Question: I wasn't able to "autowire" inside a class that extends Spring security class (org.springframework.security.web.authentication.SimpleUrlAuthenticationSuccessHandler).
I made it working by adding, in security-config.xml, the following code, already written inside the xml spring configuration file: '<context:annotation-config />', '<context:component-scan base-package="packagename...."/>' and the beans that I autowired.
I have two questions:
1. Why have I to write twice that code (both inside the xml spring configuration file and security-config.xml)
2. Is there a way to tell security-config.xml to "look" for the code written inside the xml spring configuration file? This way I shouldn't write the code twice.
Thank you

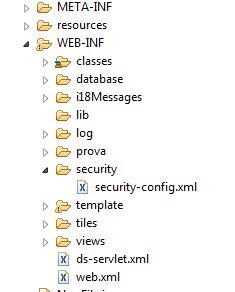
Answer: Try to import your security-beans.xml from your main beans.xml.
Both files should be in the same folder. the import, for example:
> '''
<import resource="spring-security.xml"/>
'''
In your web.xml, write something like this:
'''
<!-- to integrate Spring -->
<context-param>
<param-name>contextConfigLocation</param-name>
<param-value>/WEB-INF/spring-servlet.xml</param-value>
</context-param>
'''
## 2nd Approach - single beans.xml
Another approach, if you are afraid of imports, is to hold a single beans.xml that will include all beans - both the security beans as well as other beans. In this case, your web.xml will look like this:
'''
<filter>
<filter-name>springSecurityFilterChain</filter-name>
<filter-class>org.springframework.web.filter.DelegatingFilterProxy</filter-class>
<init-param>
<param-name>contextAttribute</param-name>
<param-value>org.springframework.web.servlet.FrameworkServlet.CONTEXT.spring</param-value>
</init-param>
</filter>
<filter-mapping>
<filter-name>springSecurityFilterChain</filter-name>
<url-pattern>/*</url-pattern>
</filter-mapping>
<servlet>
<servlet-name>spring</servlet-name>
<servlet-class>org.springframework.web.servlet.DispatcherServlet</servlet-class>
<load-on-startup>1</load-on-startup>
</servlet>
<servlet-mapping>
<servlet-name>spring</servlet-name>
<url-pattern>/</url-pattern>
</servlet-mapping>
'''
and your spring beans file will be spring-servlet.xml.
HTH.